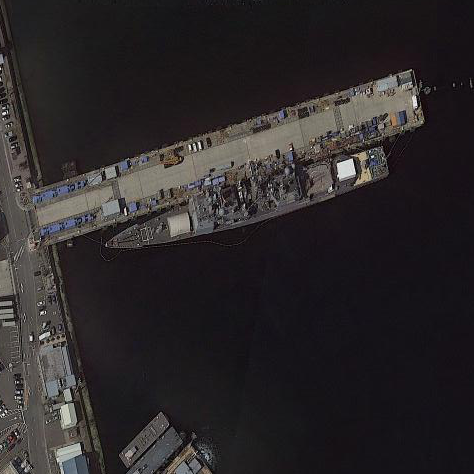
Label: cruiser